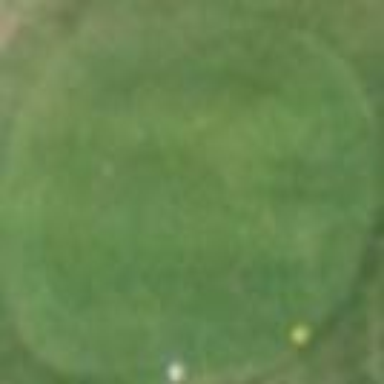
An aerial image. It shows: Grassy area designated as golf tee.